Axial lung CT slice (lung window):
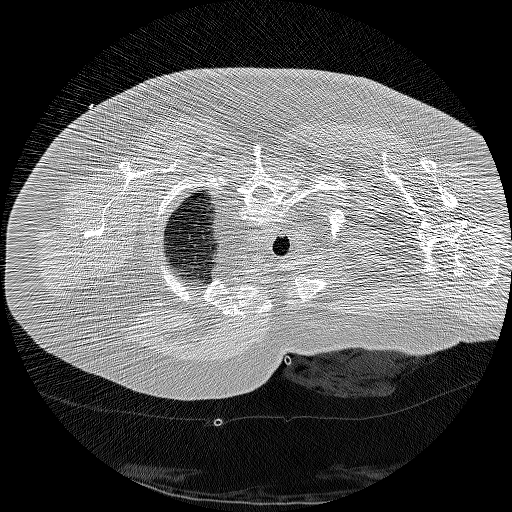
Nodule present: no